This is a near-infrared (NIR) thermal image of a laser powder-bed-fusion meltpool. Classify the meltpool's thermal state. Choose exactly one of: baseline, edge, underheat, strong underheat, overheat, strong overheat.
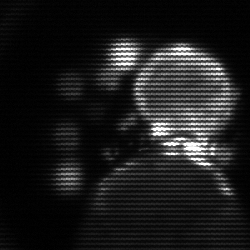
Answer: baseline